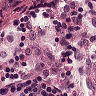
Metastatic tissue present: no